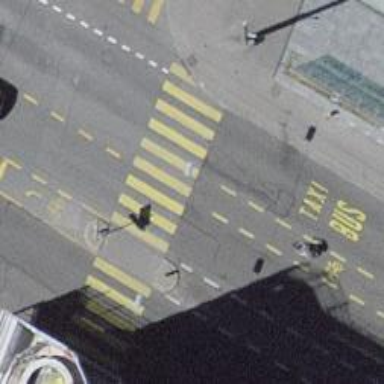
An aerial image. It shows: Uncontrolled road crossing with pedestrian island.